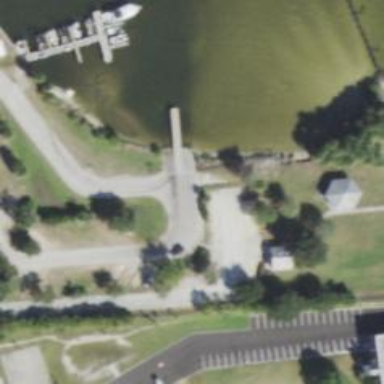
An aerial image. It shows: Slipway on leisure land.